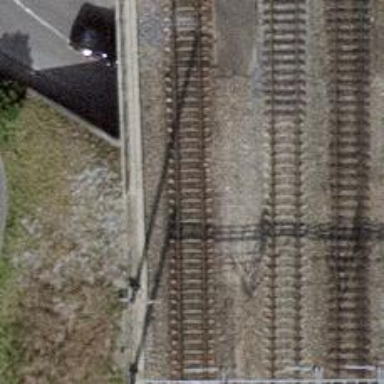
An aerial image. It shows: Single railway track with electrification through contact line.